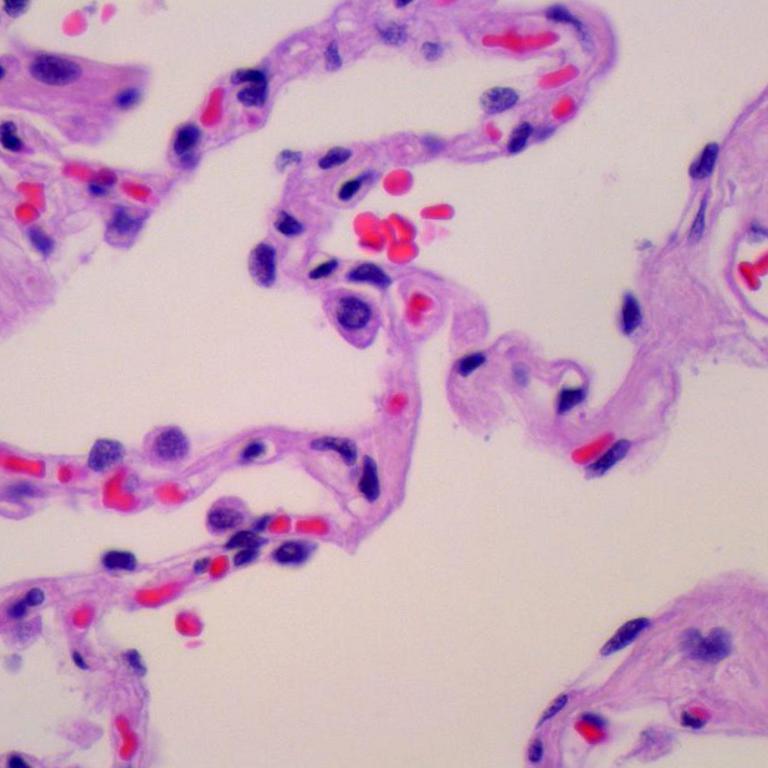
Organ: lung
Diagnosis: benign